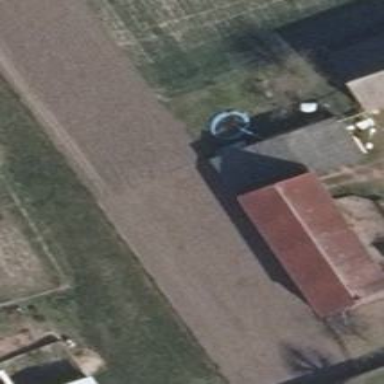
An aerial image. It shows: Farm auxiliary building.